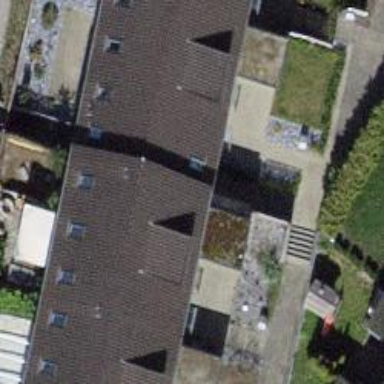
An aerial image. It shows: Terrace building.